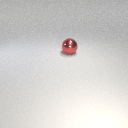
large red metal sphere